Question: I have a sheet with the following demo data (yeah the content is german don't mind that)

And I need a formula which will search for the criteria in 'A1' and 'B1' and returns the respective value out of the matrix 'E3:M8'
For example
Search criteria is: and - Return value should be
or
Search criteria is: and - Return value should be
I think I can somehow use an 'INDEX' formula but not quite sure how to do so..
Hope you can help
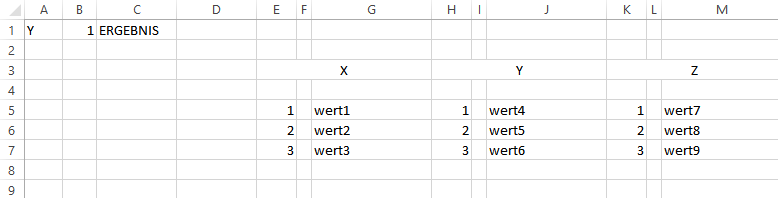
Answer: It looks as if your data has merged cells. If you want to keep life simple, avoid merged cells.
Your data has the same 1,2,3 sequence in each section x, y and z. I assume that these values will always be the same. With the data laid out like in your screenshot, the formula you need is
'''
=INDEX($E$3:$M$7,MATCH(B1,$E$3:$E$7,0),MATCH(A1,$E$3:$M$3,0)+2)
'''

Because of the merged cells it is impossible to select the range in column E for the first Match function. It needs to by typed instead. You also need to adjust the second Match result for the column, since the x, y, and z are stored in the first of the merged three cells, but you want the value underneath the third of the merged cells. Avoid merged cells.
A better data layout would be this:

The Index/Match could be simplified to
'''
=INDEX($E$3:$H$7,MATCH(B1,$E$3:$E$7,0),MATCH(A1,$E$3:$H$3,0))
'''
Or you could use Vlookup
'''
=VLOOKUP(B1,$E$3:$H$7,MATCH(A1,$E$3:$H$3,0),FALSE)
'''